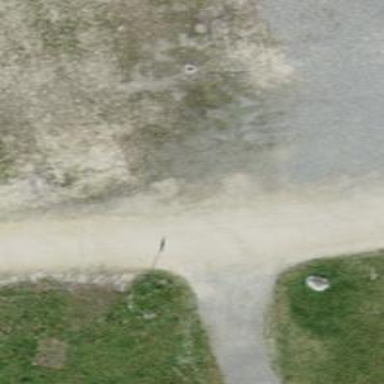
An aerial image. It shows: Footway with pebblestone surface.